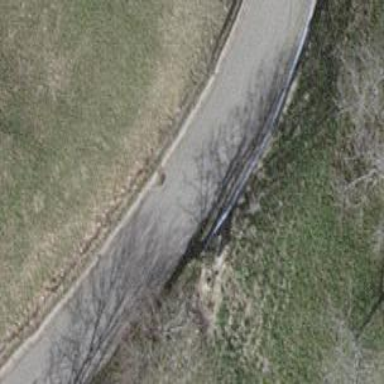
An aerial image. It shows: Retaining wall.